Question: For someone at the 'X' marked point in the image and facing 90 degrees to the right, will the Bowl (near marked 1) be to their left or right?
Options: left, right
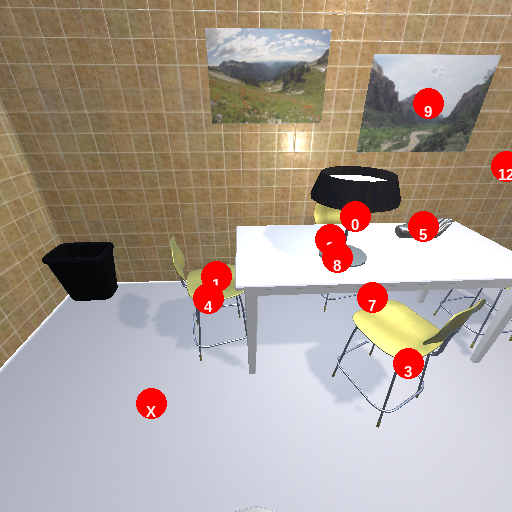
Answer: left